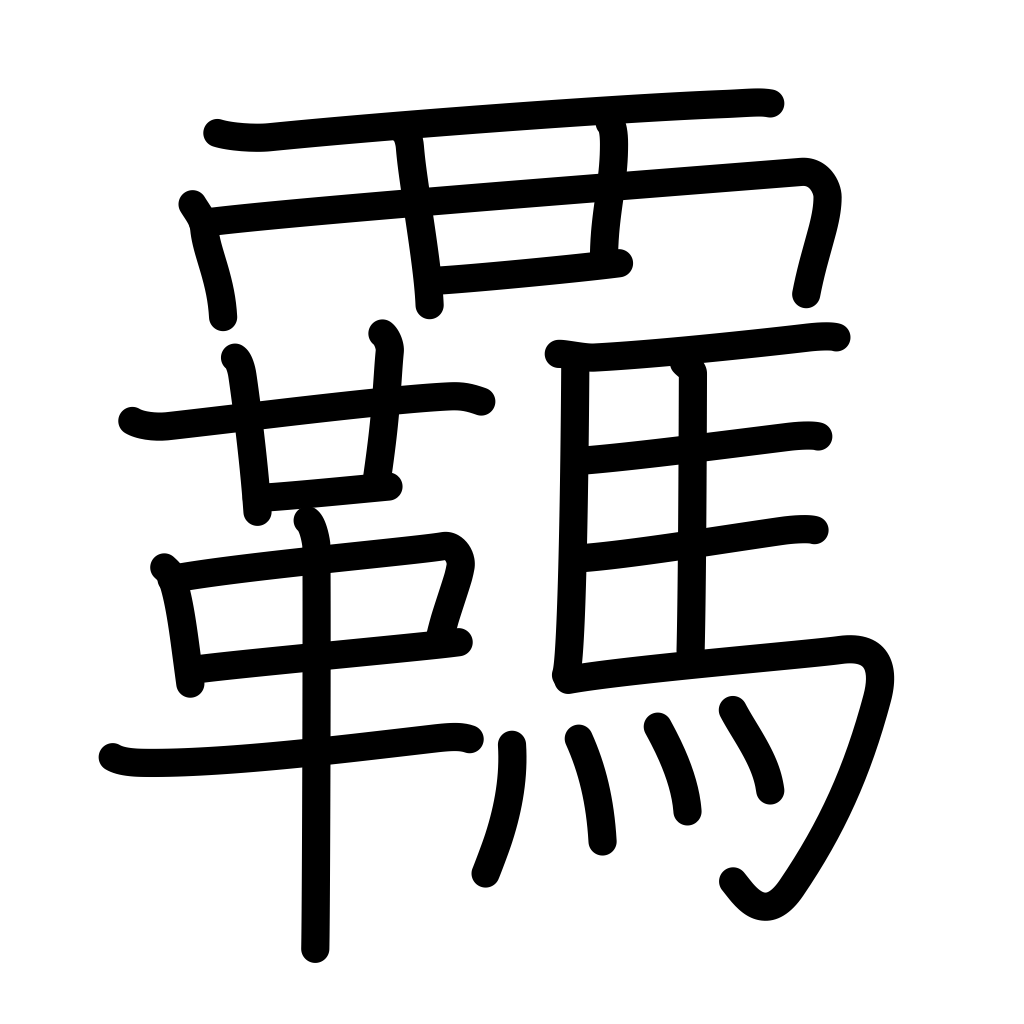
Meaning: reins, connection